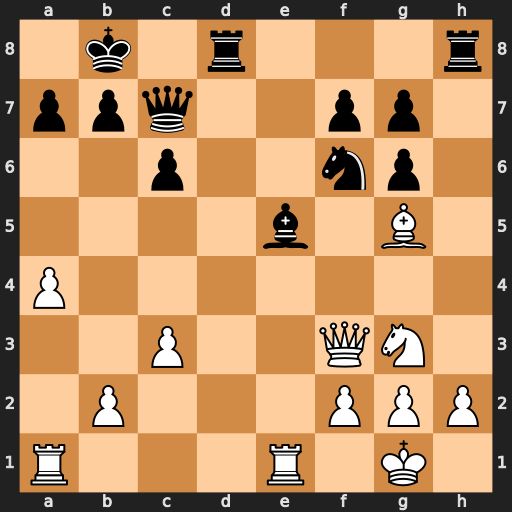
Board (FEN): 1k1r3r/ppq2pp1/2p2np1/4b1B1/P7/2P2QN1/1P3PPP/R3R1K1
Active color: w
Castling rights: -
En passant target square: -
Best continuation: Rxe5 Qxe5 Bf4